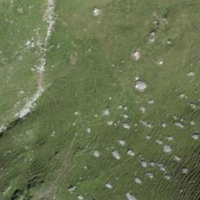
EUNIS habitat code: 23
Species observed at this site:
Oenanthe oenanthe
Gypaetus barbatus
Linaria cannabina
Anthus spinoletta
Fringilla coelebs
Turdus torquatus
Sylvia atricapilla
Carduelis carduelis
Muscicapa striata
Cuculus canorus
Pica pica
Phoenicurus ochruros
Falco tinnunculus
Pyrrhocorax graculus
Aquila chrysaetos
Picus viridis